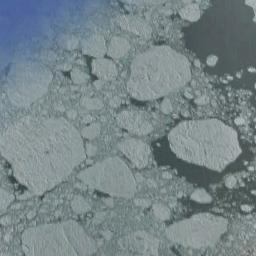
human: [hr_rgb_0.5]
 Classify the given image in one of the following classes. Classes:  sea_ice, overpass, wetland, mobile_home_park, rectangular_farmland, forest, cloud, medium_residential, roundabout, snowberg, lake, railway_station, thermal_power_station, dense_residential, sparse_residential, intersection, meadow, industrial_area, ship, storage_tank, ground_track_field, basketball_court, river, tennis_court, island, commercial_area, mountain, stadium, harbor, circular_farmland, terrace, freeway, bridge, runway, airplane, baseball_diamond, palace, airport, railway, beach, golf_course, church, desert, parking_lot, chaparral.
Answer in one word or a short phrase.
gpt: sea_ice